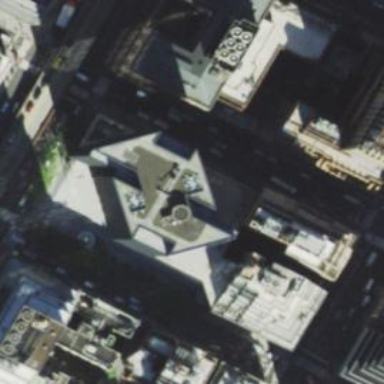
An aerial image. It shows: Building with flat concrete roof. The building is black in color.